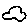
Label: cloud